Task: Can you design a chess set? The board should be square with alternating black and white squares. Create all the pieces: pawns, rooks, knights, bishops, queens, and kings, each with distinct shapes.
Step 2989:
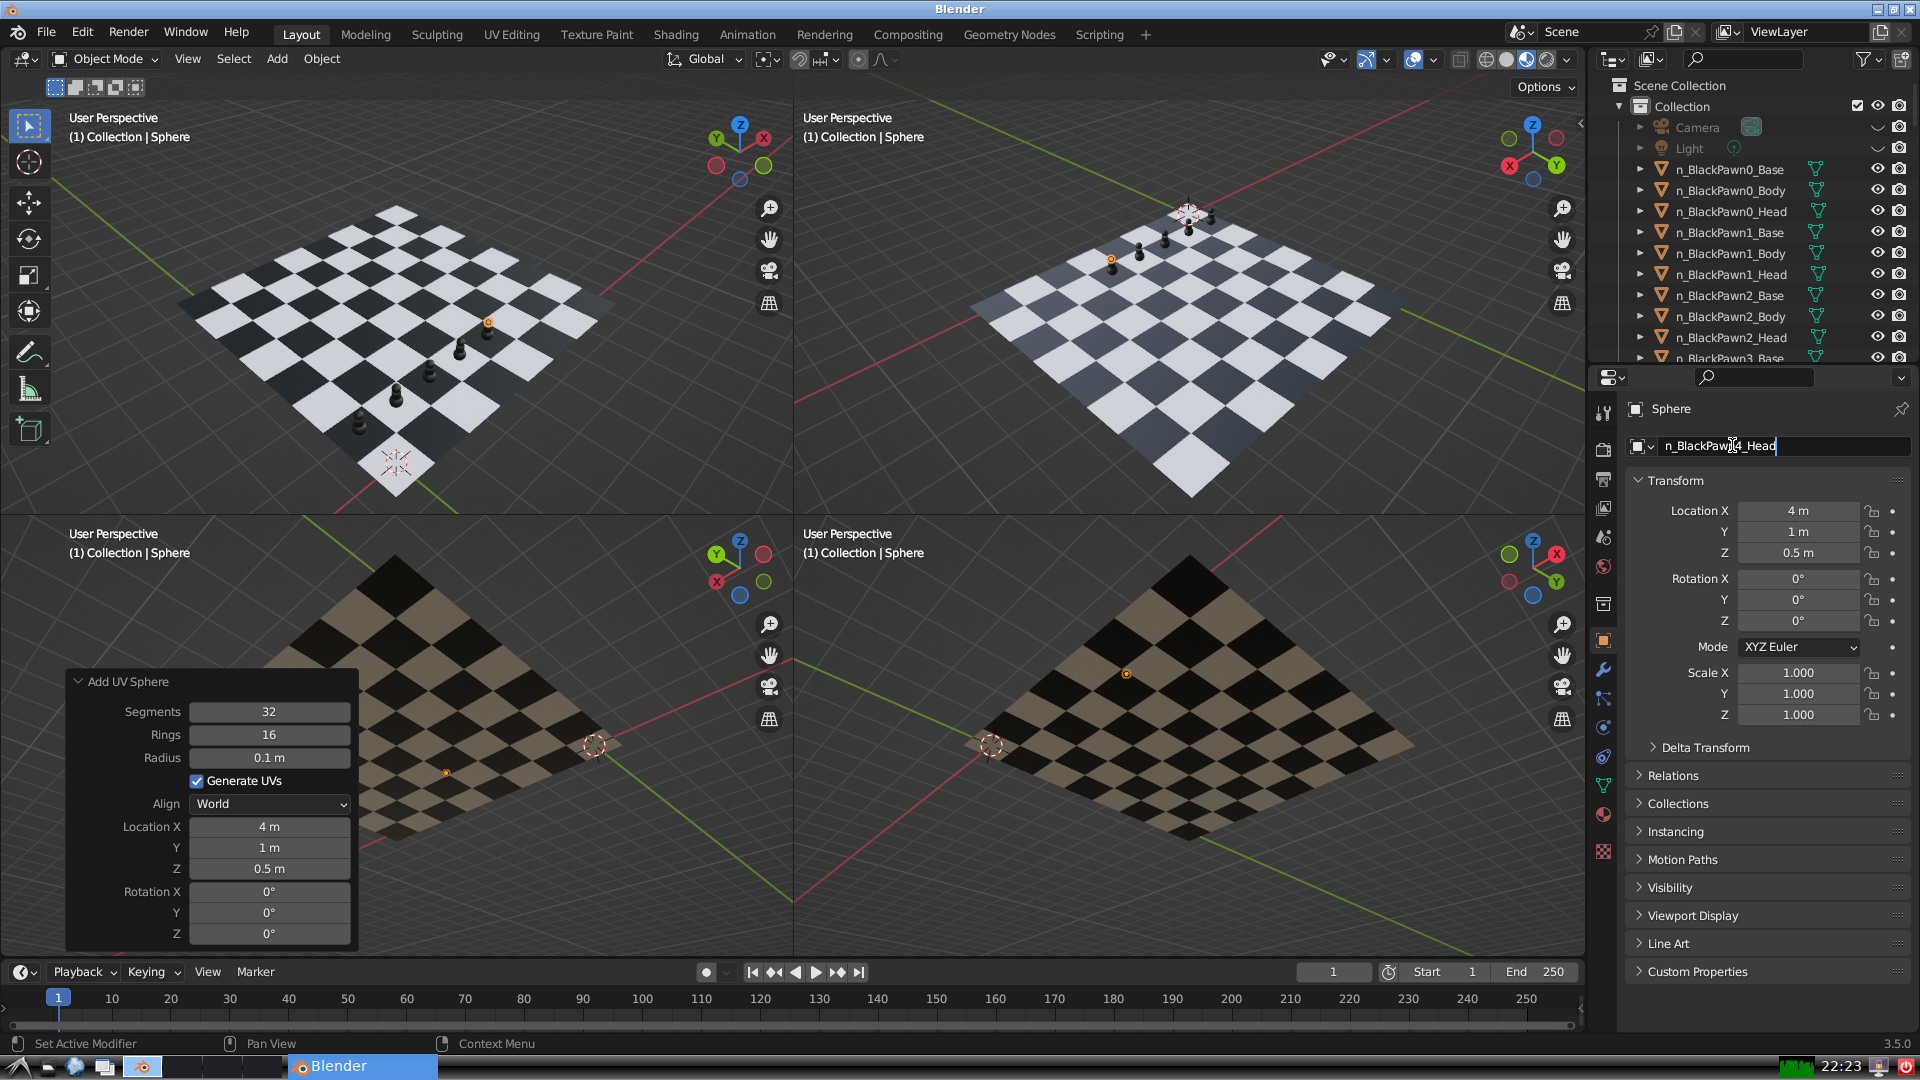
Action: {"key_press": ['Return']}